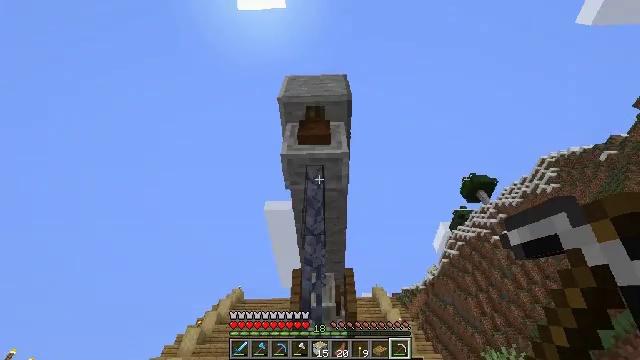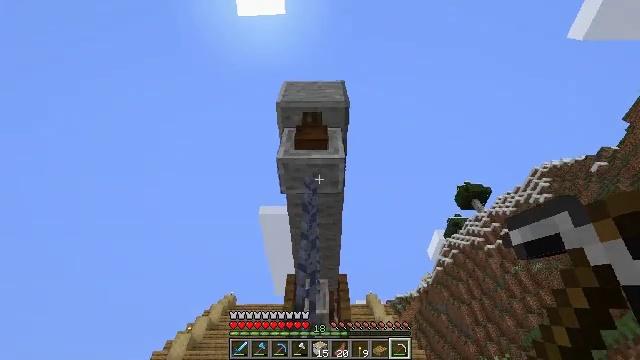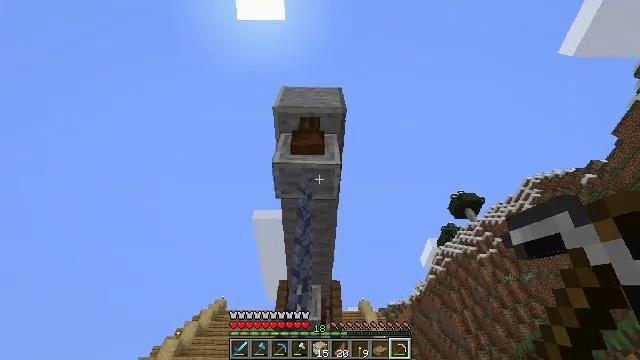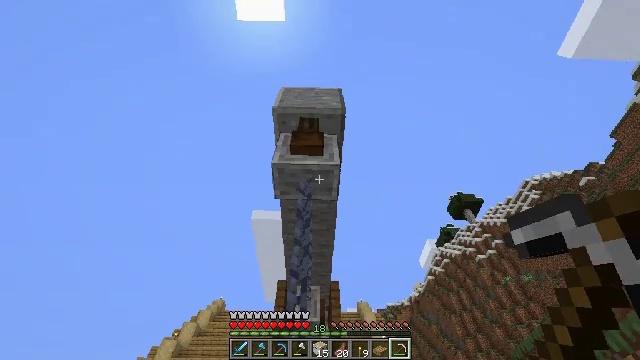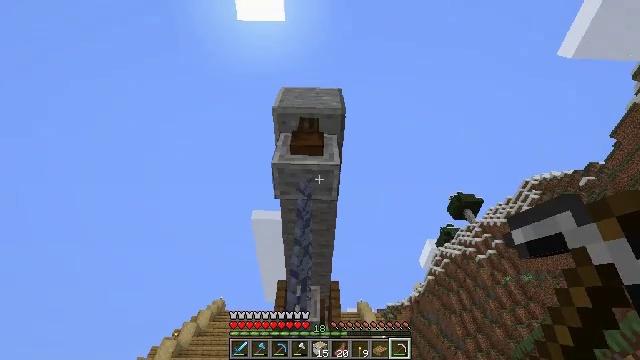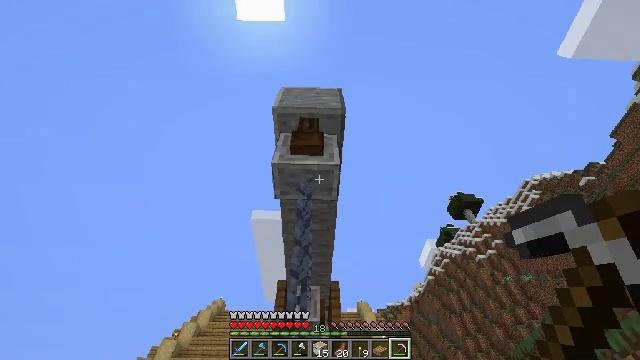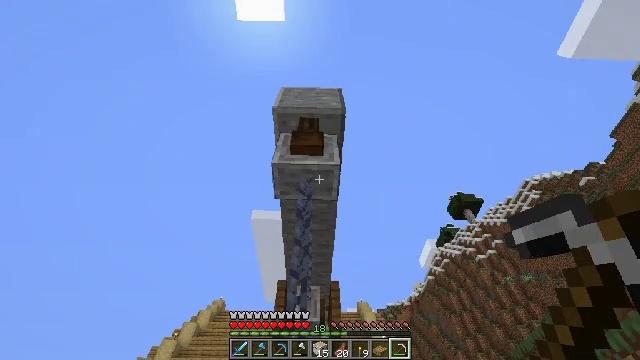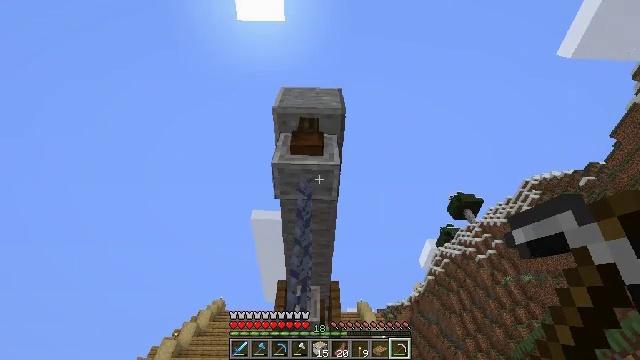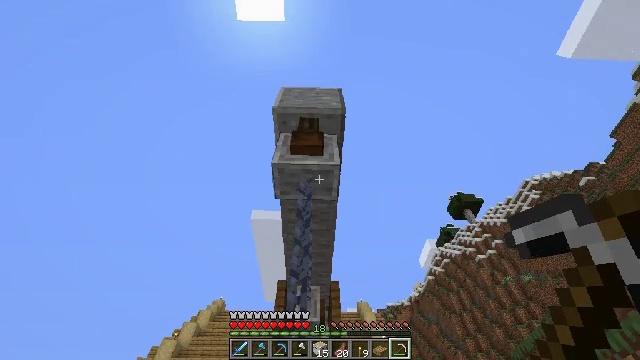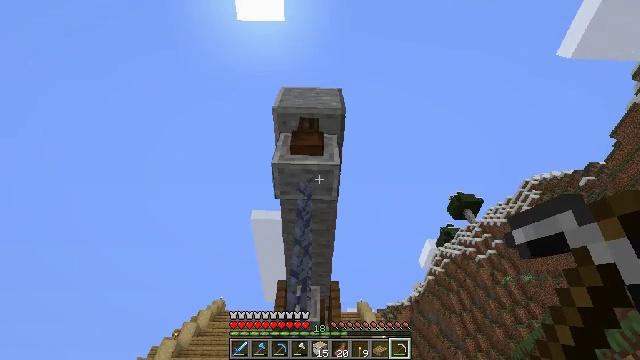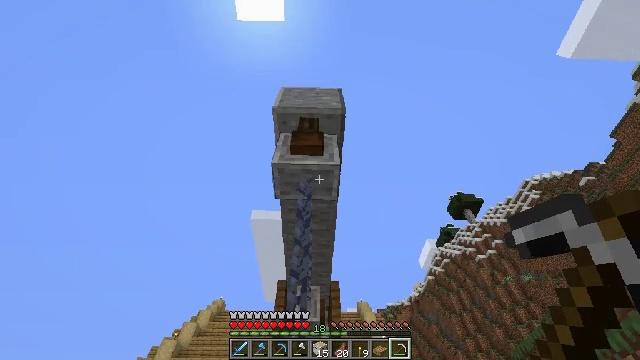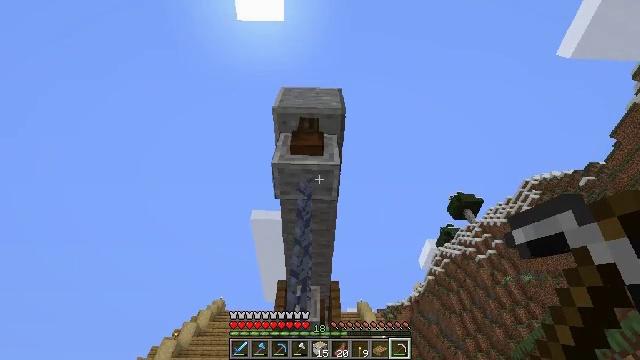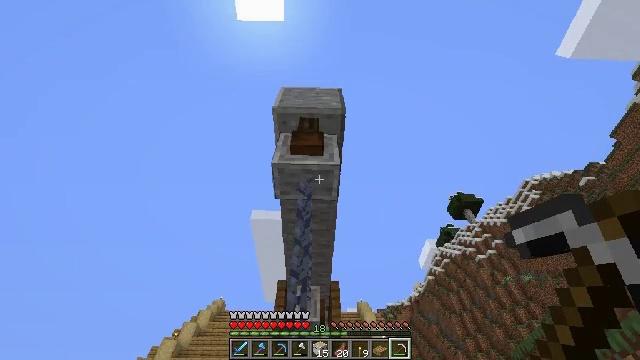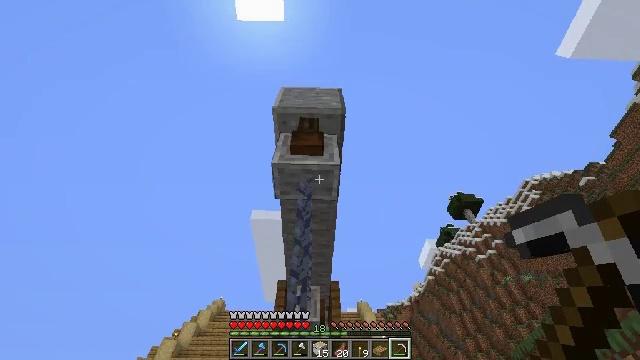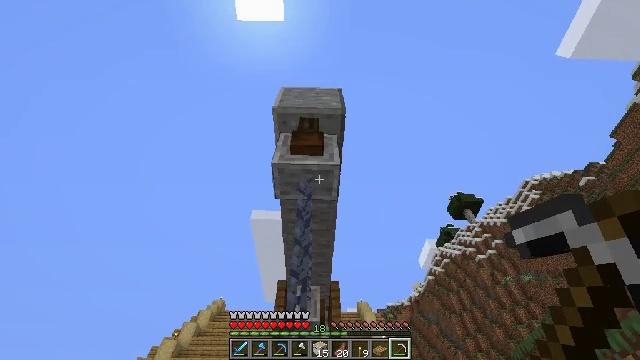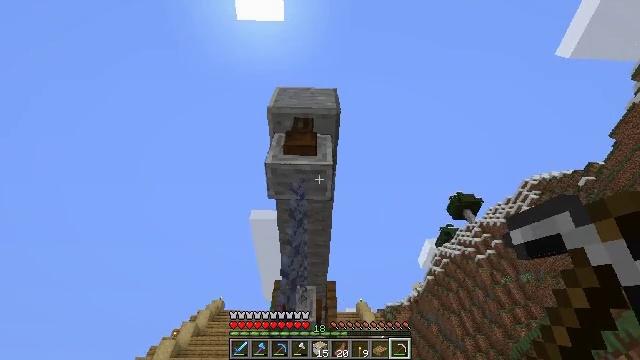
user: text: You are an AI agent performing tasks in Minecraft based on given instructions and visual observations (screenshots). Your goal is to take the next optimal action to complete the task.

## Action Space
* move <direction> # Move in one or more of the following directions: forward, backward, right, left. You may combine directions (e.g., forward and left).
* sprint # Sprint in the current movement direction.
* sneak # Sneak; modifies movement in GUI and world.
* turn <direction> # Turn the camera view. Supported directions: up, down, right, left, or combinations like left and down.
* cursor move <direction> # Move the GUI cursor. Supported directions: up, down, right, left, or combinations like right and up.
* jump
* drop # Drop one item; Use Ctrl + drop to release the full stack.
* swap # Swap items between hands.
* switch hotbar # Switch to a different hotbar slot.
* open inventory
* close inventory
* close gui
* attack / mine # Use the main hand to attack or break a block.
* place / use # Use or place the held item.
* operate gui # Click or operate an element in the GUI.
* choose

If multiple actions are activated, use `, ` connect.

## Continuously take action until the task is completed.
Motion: motion action
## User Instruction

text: Mine the grindstone block.
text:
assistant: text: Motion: turn right and up
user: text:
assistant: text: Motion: turn right and up
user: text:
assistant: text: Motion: no_op
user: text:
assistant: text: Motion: no_op
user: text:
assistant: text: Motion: no_op
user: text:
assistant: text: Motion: no_op
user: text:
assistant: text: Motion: no_op
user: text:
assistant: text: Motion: no_op
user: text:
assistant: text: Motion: no_op
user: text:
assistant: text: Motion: no_op
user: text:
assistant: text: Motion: no_op
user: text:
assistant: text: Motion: no_op
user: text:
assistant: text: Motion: no_op
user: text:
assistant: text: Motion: no_op
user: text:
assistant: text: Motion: move right
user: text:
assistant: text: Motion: move right
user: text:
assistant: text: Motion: move right
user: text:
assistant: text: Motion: move right, turn left
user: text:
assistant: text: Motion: move right, turn left
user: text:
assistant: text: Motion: move right, turn left and down
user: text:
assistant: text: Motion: turn left
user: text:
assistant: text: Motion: move right, turn left
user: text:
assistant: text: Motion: move right, turn left
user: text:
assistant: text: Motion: move right, turn left
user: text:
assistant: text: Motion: move right, turn left
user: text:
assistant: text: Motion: move right, turn left and down
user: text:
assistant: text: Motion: move right, turn left and down
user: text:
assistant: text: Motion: move right, turn left and down
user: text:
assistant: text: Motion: turn left
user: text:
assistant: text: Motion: turn left and down